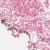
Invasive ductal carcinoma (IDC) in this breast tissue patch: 0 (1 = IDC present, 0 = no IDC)